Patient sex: M
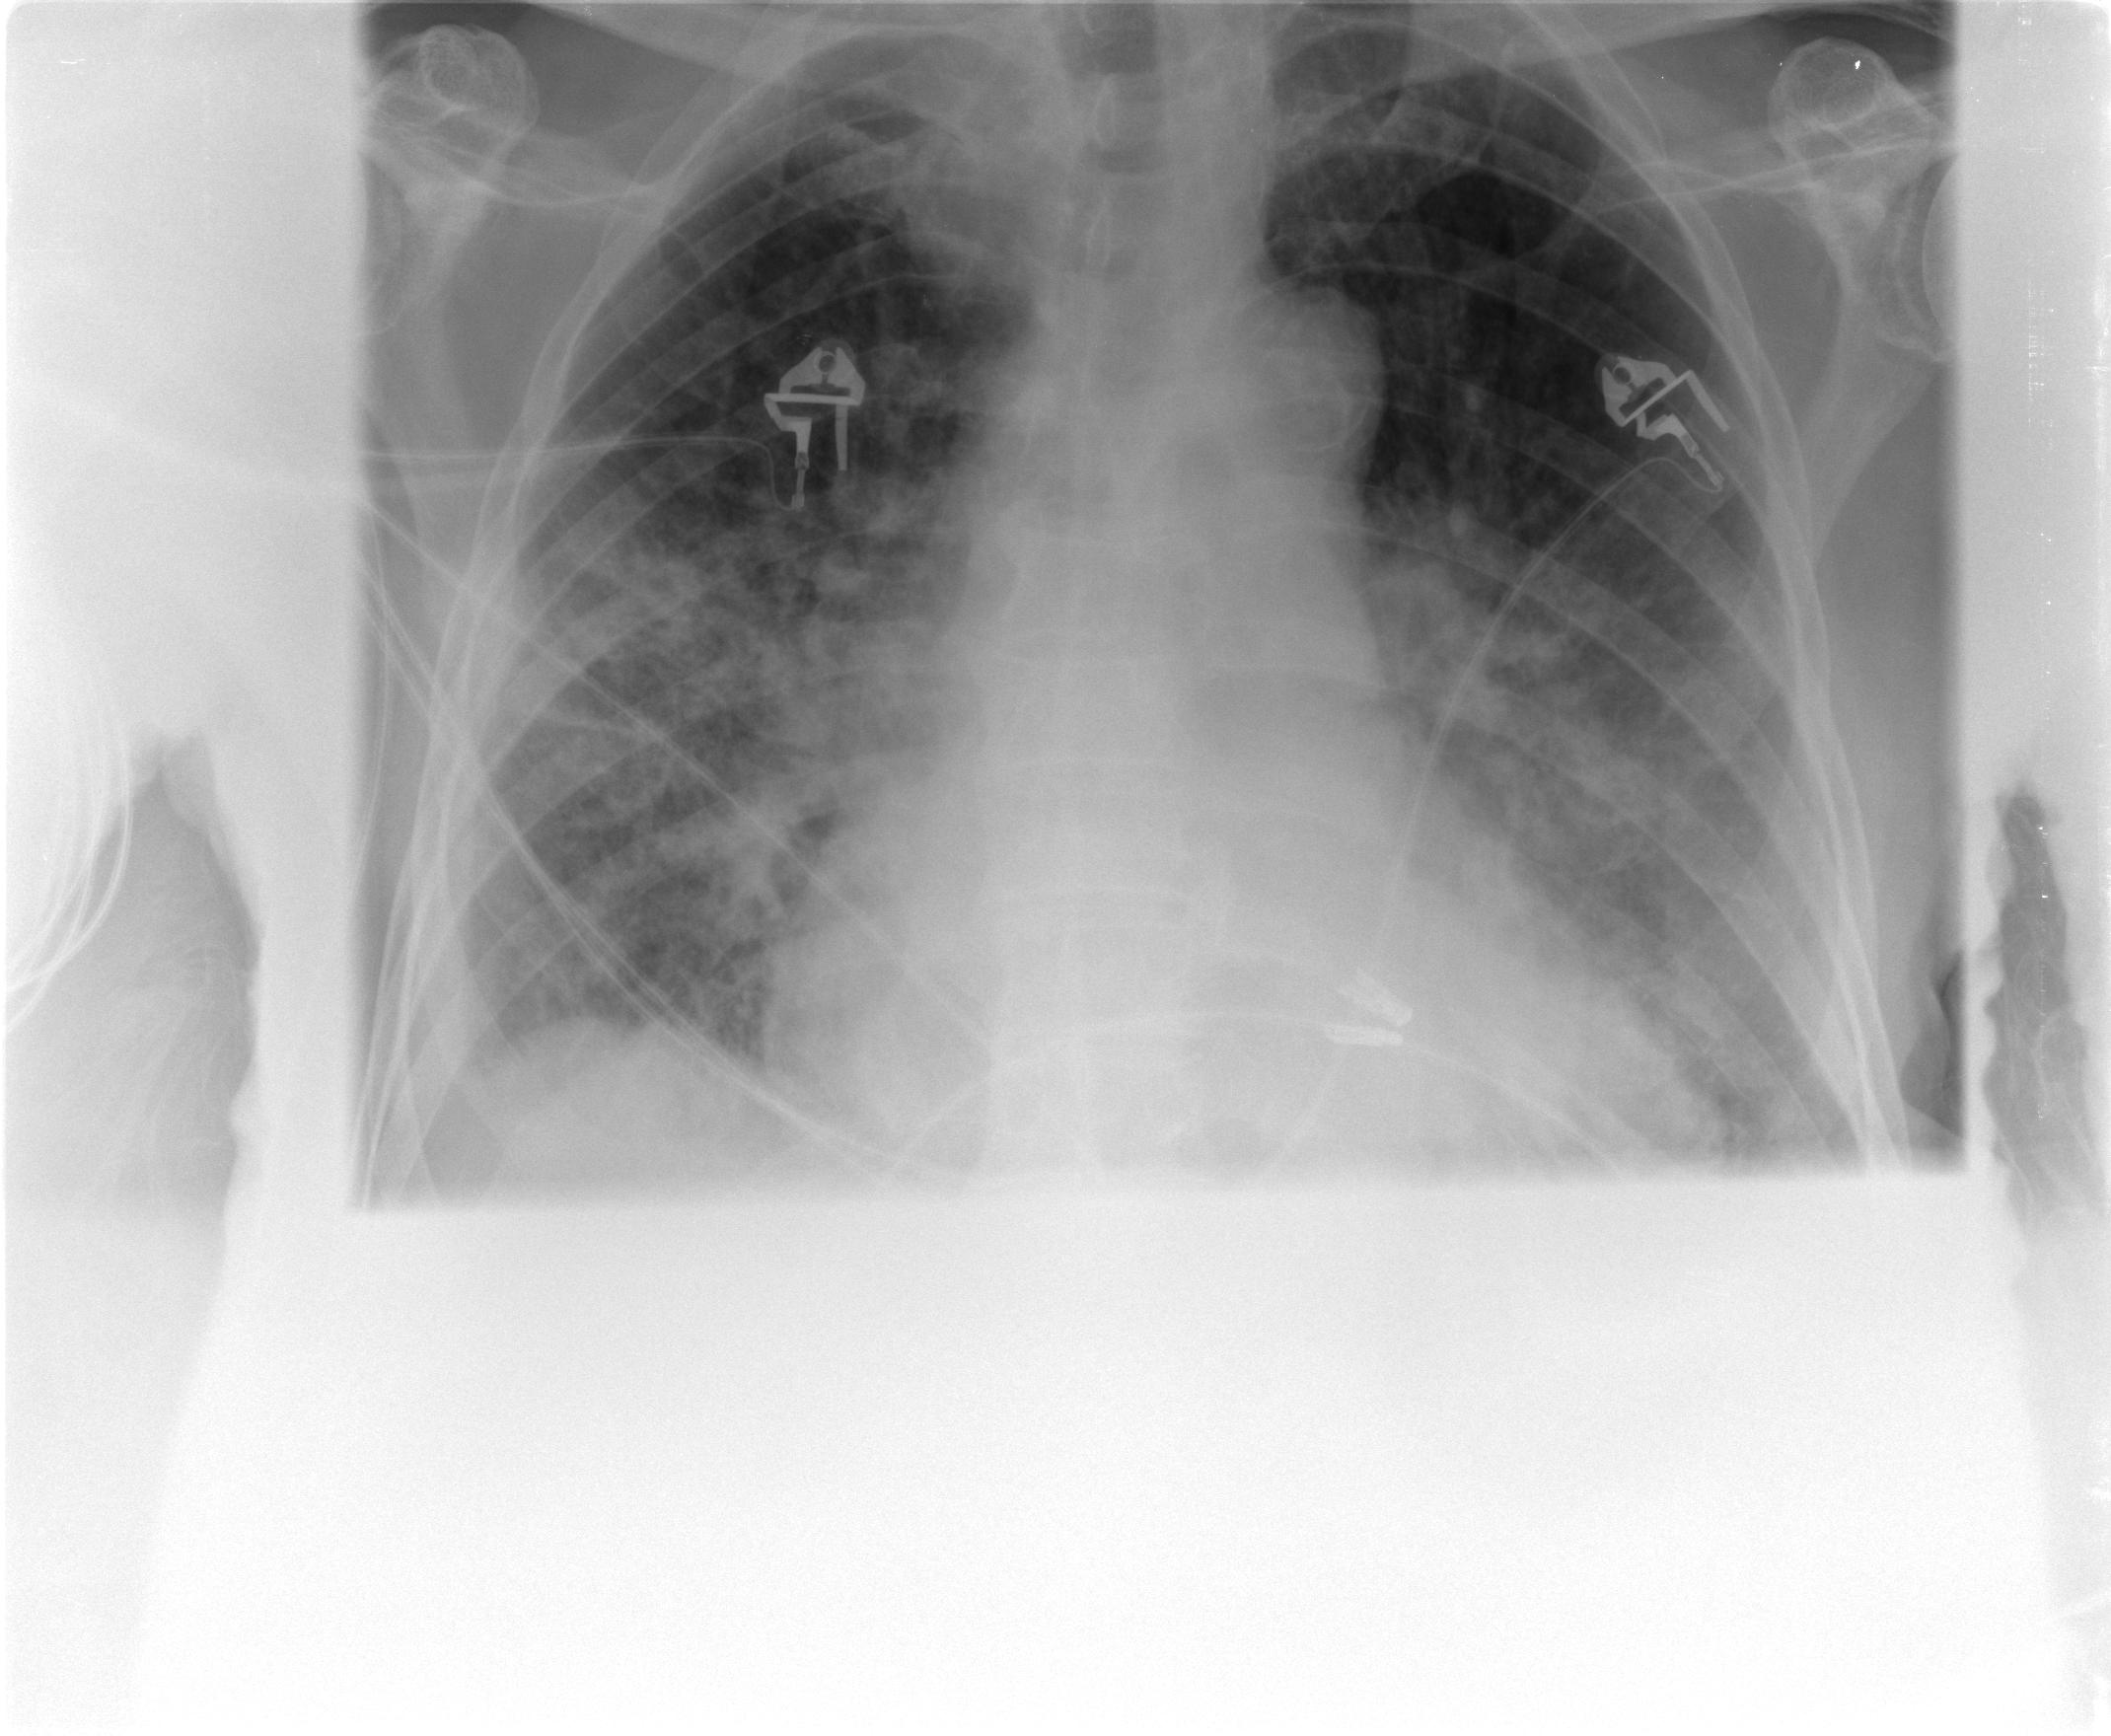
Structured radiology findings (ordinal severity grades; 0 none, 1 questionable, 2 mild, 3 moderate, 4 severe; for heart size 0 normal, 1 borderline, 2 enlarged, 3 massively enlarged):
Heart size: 2
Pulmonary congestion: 2
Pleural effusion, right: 2
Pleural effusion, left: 1
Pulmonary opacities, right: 3
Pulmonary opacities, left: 3
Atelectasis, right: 2
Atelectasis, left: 2